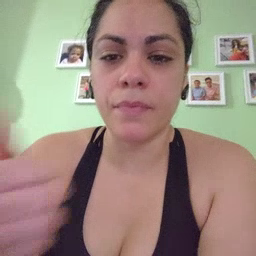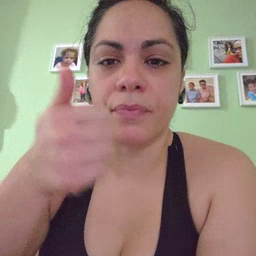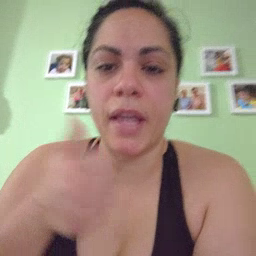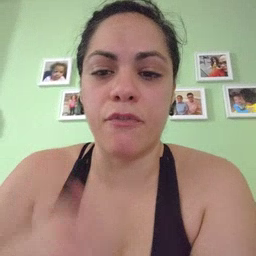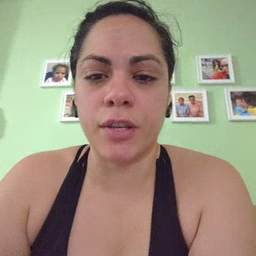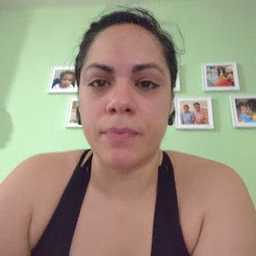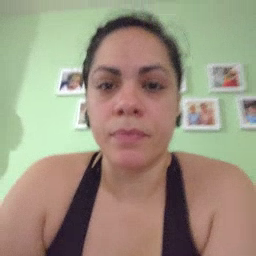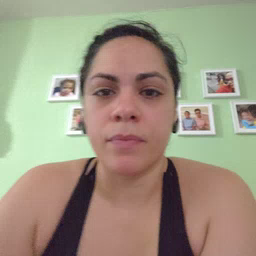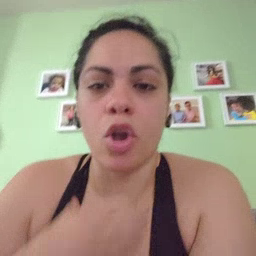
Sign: every